【题型】证明题　【知识点】解析几何　【难度】medium
（2024·上海·三模）已知抛物线 \(\Gamma: x^2 = 2y\) 的焦点为 \(F\)，过点 \(T(1,1)\) 的直线 \(l\) 与 \(\Gamma\) 交于 \(A\)、\(B\) 两点。设 \(\Gamma\) 在点 \(A\)、\(B\) 处的切线分别为 \(l_1\)，\(l_2\)，\(l_1\) 与 \(x\) 轴交于点 \(M\)，\(l_2\) 与 \(x\) 轴交于点 \(N\)，设 \(l_1\) 与 \(l_2\) 的交点为 \(P\)。

\vspace{1em}

\noindent (1) 设点 \(A\) 横坐标为 \(a\)，求切线 \(l_1\) 的斜率，并证明 \(FM \perp l_1\)；

\noindent (2) 证明：点 \(P\) 必在直线 \(y = x - 1\) 上；

\noindent (3) 若 \(P\)、\(M\)、\(N\)、\(T\) 四点共圆，求点 \(P\) 的坐标。
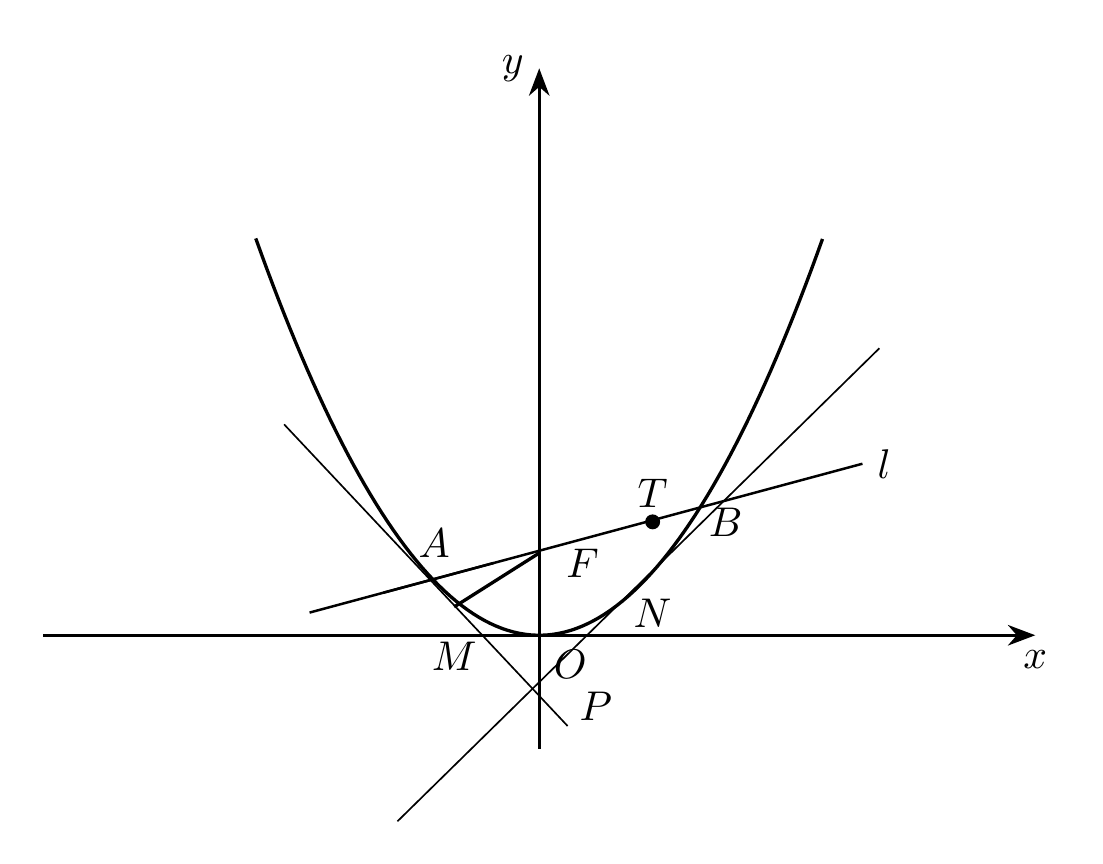
【解答】
\noindent 【答案】(1) \(a\)，证明见解析

\noindent (2) 证明见解析

\noindent (3) \(\left(\dfrac{4}{3}, \dfrac{1}{3}\right)\)

\vspace{1em}

\noindent 【分析】（1）利用导数的几何意义可求出切线 \(l_1\) 的斜率，再由点斜式求出直线 \(l_1\) 的方程，从而可求出 \(M\) 的坐标，则可得 \(k_{MF} \cdot k_{l_1} = -1\)，从而可得结论；

\noindent （2）设 \(A\left(a, \dfrac{a^2}{2}\right)\)，\(B\left(b, \dfrac{b^2}{2}\right)\)，利用导数的几何意义可求出 \(l_1\)，\(l_2\) 的方程，两方程联立求出交点 \(P\) 的坐标，再由 \(A,B,T\) 三点共线得 \(k_{AB} = k_{BT}\)，化简变形后可得结论；

\noindent （3）解法一：表示出 \(M,N,P\) 三点坐标，设 \(\triangle PMN\) 的外接圆方程为 \(x^2 + y^2 + Dx + Ey + F = 0\)，将坐标代入方程可求出 \(D,E,F\)，从而可得圆的方程，再将 \(T(1,1)\) 代入圆方程，化简后与 \(ab - (a+b) + 2 = 0\) 联立可求出点 \(P\) 的坐标；解法二：由（1）可得 \(MF \perp l_1\)，\(NF \perp l_2\)，则 \(F\)，\(M\)，\(N\)，\(P\) 四点共圆，\(PF\) 是 \(\triangle PMN\) 的外接圆的直径，而 \(T\) 在 \(\triangle PMN\) 的外接圆上，从而可求出直线 \(TP\) 方程，从而可求出点 \(P\) 的坐标。

\vspace{1em}

\noindent 【解析】（1）点 \(A\) 横坐标为 \(a\)，则 \(A\left(a, \dfrac{a^2}{2}\right)\)，

因为 \(y = \dfrac{x^2}{2}\)，\(y' = x\)，所以点 \(A\) 处的切线斜率为 \(a\)

所以切线 \(l_1\) 的方程为 \(y - \dfrac{a^2}{2} = a(x - a)\)，

因为 \(F\left(0, \dfrac{1}{2}\right)\)，所以 \(k_{MF} = \dfrac{0 - \dfrac{1}{2}}{\dfrac{a}{2} - 0} = -\dfrac{1}{a}\)，

所以 \(k_{MF} \cdot k_{l_1} = -1\)，所以 \(FM \perp l_1\)，

当 \(a = 0\) 时，亦有 \(FM \perp l_1\)；

结论得证。

\vspace{1em}

\noindent （2）证明：设 \(A\left(a, \dfrac{a^2}{2}\right)\)，\(B\left(b, \dfrac{b^2}{2}\right)\)，由 \(y = \dfrac{x^2}{2}\)，得 \(y' = x\)，

所以 \(k_{l_1} = a, k_{l_2} = b\)，

所以直线 \(l_1: y = ax - \dfrac{a^2}{2}\)，直线 \(l_2: y = bx - \dfrac{b^2}{2}\)，

由
\[
\begin{cases}
y = ax - \dfrac{a^2}{2} \\
y = bx - \dfrac{b^2}{2}
\end{cases}
\implies
\begin{cases}
x = \dfrac{a+b}{2} \\
y = \dfrac{ab}{2}
\end{cases}
\]
即两直线的交点 \(P\left(\dfrac{a+b}{2}, \dfrac{ab}{2}\right)\)，

因为点 \(A\left(a, \dfrac{a^2}{2}\right)\)，\(B\left(b, \dfrac{b^2}{2}\right)\)，\(T(1,1)\) 三点共线，

所以 \(k_{AB} = k_{BT}\)，\(\dfrac{\dfrac{b^2 - a^2}{2}}{b - a} = \dfrac{\dfrac{b^2}{2} - 1}{b - 1}\)，得 \(\dfrac{a+b}{2} = \dfrac{\dfrac{b^2}{2} - 1}{b - 1}\)，

所以 \(ab - (a+b) + 2 = 0\)，所以 \(\dfrac{ab}{2} - \dfrac{a+b}{2} + 1 = 0\)

所以点 \(P\) 在直线 \(y = x - 1\) 上。

\vspace{1em}

\noindent （3）因为直线 \(l_1: y = ax - \dfrac{a^2}{2}\)，直线 \(l_2: y = bx - \dfrac{b^2}{2}\)，

所以 \(M\left(\dfrac{a}{2}, 0\right)\)，\(N\left(\dfrac{b}{2}, 0\right)\)，由（2）可知 \(P\left(\dfrac{a+b}{2}, \dfrac{ab}{2}\right)\)，

设 \(\triangle PMN\) 的外接圆方程为 \(x^2 + y^2 + Dx + Ey + F = 0\)，

则
\[
\begin{cases}
\dfrac{a^2}{4} + \dfrac{Da}{2} + F = 0 \\
\dfrac{b^2}{4} + \dfrac{Db}{2} + F = 0 \\
\left(\dfrac{a+b}{2}\right)^2 + \left(\dfrac{ab}{2}\right)^2 + \dfrac{a+b}{2}D + \dfrac{ab}{2}E + F = 0
\end{cases}
\]

解得 \(D = -\dfrac{a+b}{2}\)，\(E = -\dfrac{1+ab}{2}\)，\(F = \dfrac{ab}{4}\)